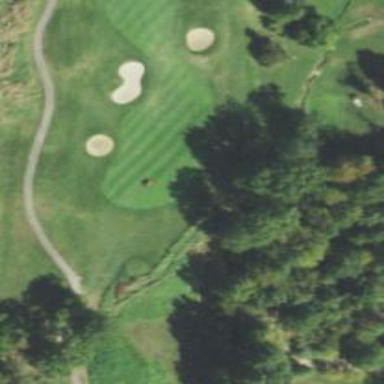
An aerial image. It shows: Area of rough grass used for golf.